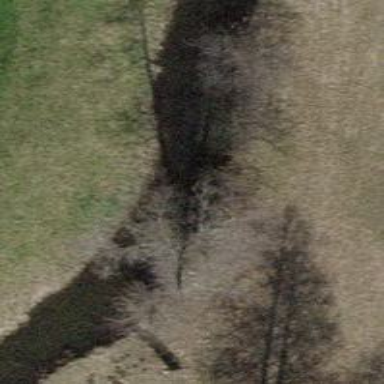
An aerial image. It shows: Shrub in its natural environment.